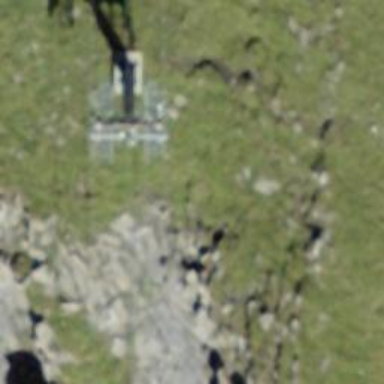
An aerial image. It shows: Pylon for aerialway.